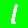
Digit: 1